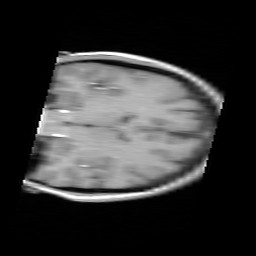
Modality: FLASH
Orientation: coronal
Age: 19
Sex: female
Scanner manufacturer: siemens
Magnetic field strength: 3 T
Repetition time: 0.245 s
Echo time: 0.0026 s